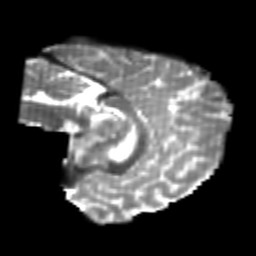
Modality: T2w
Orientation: sagittal
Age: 21
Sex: female
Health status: healthy
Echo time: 0.074 s